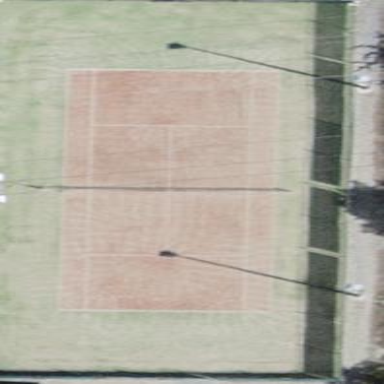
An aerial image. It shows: Tennis court on pitch.